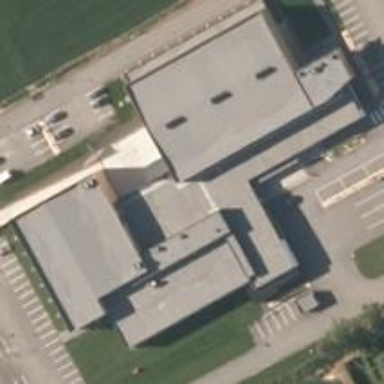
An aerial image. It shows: Multi-sport building.